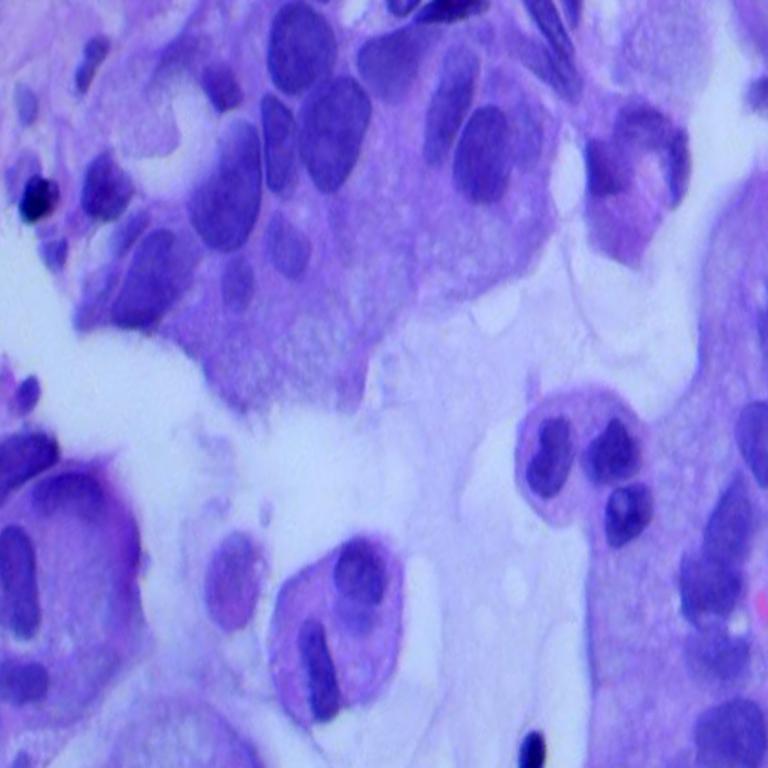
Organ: lung
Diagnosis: adenocarcinomas